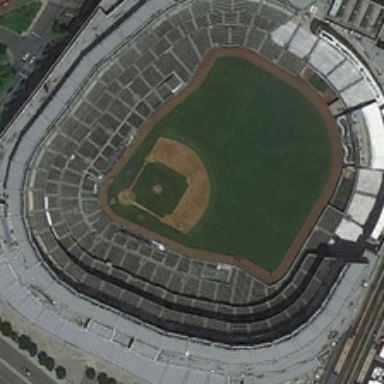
The bird's nest stadium is surrounded by vegetation regularly .